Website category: university
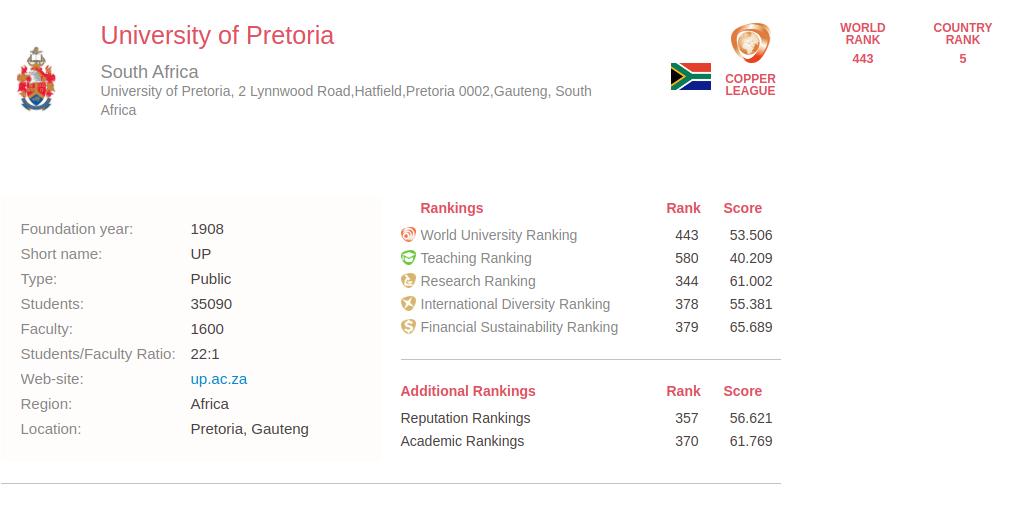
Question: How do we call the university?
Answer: University of Pretoria

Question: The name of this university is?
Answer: University of Pretoria

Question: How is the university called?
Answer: University of Pretoria

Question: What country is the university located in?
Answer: South Africa

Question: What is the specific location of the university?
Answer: University of Pretoria, 2 Lynnwood Road,Hatfield,Pretoria 0002,Gauteng, South Africa

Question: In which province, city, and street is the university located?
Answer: University of Pretoria, 2 Lynnwood Road,Hatfield,Pretoria 0002,Gauteng, South Africa

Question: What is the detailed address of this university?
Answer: University of Pretoria, 2 Lynnwood Road,Hatfield,Pretoria 0002,Gauteng, South Africa

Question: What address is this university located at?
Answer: University of Pretoria, 2 Lynnwood Road,Hatfield,Pretoria 0002,Gauteng, South Africa

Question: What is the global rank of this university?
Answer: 443

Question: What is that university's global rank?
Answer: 443

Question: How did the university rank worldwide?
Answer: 443

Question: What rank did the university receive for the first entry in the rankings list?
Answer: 443

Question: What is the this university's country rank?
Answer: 5

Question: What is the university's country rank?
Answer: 5

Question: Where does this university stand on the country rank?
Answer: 5

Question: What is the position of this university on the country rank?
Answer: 5

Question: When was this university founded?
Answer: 1908

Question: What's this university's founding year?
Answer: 1908

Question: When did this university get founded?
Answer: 1908

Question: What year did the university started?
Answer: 1908

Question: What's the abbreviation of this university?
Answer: UP

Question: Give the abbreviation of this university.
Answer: UP

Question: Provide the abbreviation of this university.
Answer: UP

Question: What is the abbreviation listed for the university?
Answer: UP

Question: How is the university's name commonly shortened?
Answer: UP

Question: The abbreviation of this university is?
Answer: UP

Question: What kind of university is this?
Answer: Public

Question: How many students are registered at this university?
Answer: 35090

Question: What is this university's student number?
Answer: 35090

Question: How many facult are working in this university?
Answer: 1600

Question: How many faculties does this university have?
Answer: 1600

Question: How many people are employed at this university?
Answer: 1600

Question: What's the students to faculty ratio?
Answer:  22 : 1

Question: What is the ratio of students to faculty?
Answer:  22 : 1

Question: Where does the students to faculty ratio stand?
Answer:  22 : 1

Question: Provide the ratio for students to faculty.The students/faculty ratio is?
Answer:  22 : 1

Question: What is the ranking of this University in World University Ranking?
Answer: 443

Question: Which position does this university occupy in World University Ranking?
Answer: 443

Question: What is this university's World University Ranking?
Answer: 443

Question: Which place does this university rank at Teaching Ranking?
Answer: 580

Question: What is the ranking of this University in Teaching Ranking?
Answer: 580

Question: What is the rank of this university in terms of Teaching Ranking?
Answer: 580

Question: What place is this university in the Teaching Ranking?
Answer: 580

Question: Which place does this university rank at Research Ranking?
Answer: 344

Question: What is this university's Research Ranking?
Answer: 344

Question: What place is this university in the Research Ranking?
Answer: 344

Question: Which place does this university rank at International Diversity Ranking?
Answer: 378

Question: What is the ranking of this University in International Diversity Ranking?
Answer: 378

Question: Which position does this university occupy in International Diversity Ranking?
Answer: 378

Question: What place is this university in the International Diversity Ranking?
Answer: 378

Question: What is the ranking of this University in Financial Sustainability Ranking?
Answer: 379

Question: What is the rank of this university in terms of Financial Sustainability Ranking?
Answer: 379

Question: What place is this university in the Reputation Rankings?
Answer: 357

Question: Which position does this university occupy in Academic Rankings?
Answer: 370

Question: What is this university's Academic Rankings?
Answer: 370

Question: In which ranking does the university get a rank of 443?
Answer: World University Ranking

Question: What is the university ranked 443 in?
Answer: World University Ranking

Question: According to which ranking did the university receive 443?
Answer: World University Ranking

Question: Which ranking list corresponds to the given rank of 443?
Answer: World University Ranking

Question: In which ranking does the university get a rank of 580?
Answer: Teaching Ranking

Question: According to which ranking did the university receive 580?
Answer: Teaching Ranking

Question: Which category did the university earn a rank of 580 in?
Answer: Teaching Ranking

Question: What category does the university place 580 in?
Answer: Teaching Ranking

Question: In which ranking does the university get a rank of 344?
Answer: Research Ranking